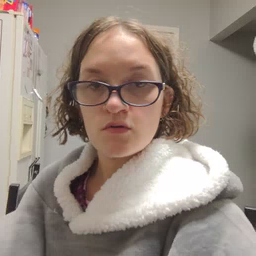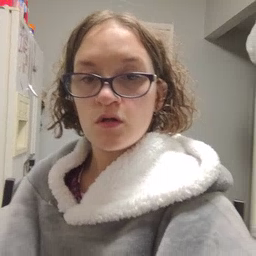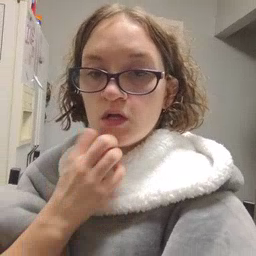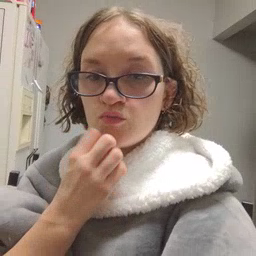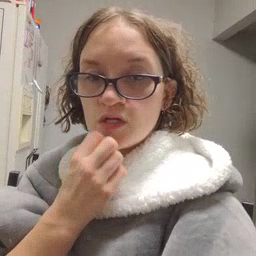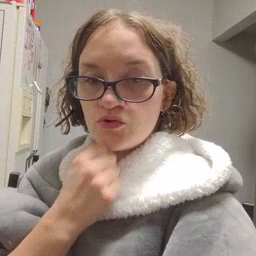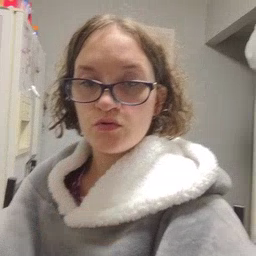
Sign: underwear